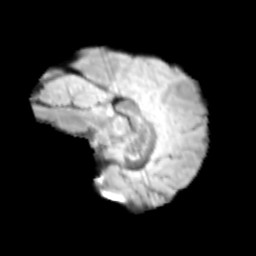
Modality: T2w
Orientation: sagittal
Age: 12
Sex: male
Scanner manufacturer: siemens
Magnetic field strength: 3 T
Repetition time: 3.8 s
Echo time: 0.07 s